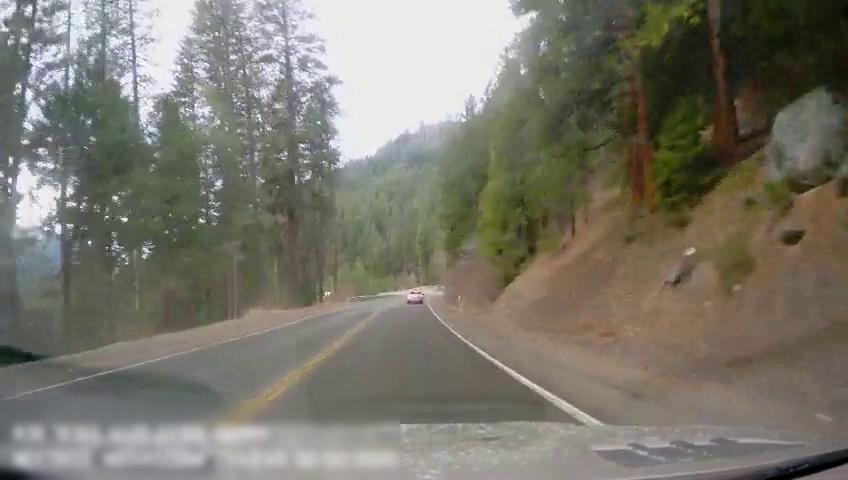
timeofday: Day
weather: Sunny
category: Drivable Space
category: Vehicles | SUV
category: Lanes | Alternate Lane
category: Lanes | Current Lane
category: Lanes | Opposite Lane
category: Lanes | Opposite Lane